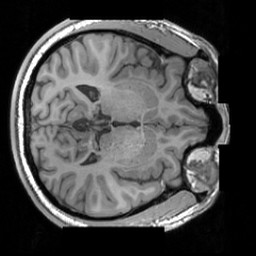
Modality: T1w
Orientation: axial
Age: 27
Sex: male
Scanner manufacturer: siemens
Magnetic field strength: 3 T
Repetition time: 1.63 s
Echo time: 0.00311 s